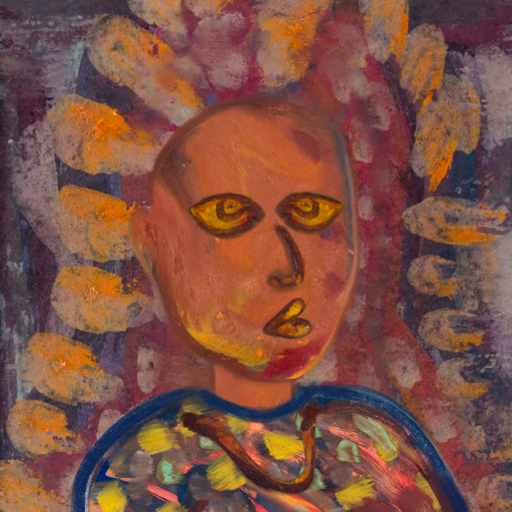
Background: Doll, Head And Neck Side: Mother_And_Son_Son, Face Side: Comrade, Bust: Mother_And_Son_Mother, Hair Side: Blank, Head Accessory: Blank, Second Necklace: Comrade, Necklace: Blank, Baby: Blank